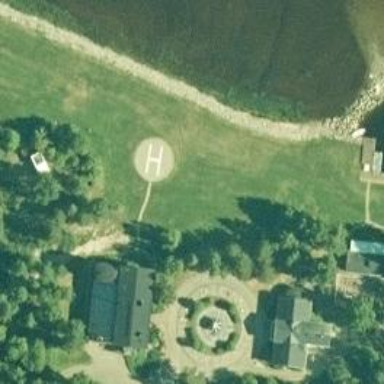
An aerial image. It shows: Image of helipad at airport.